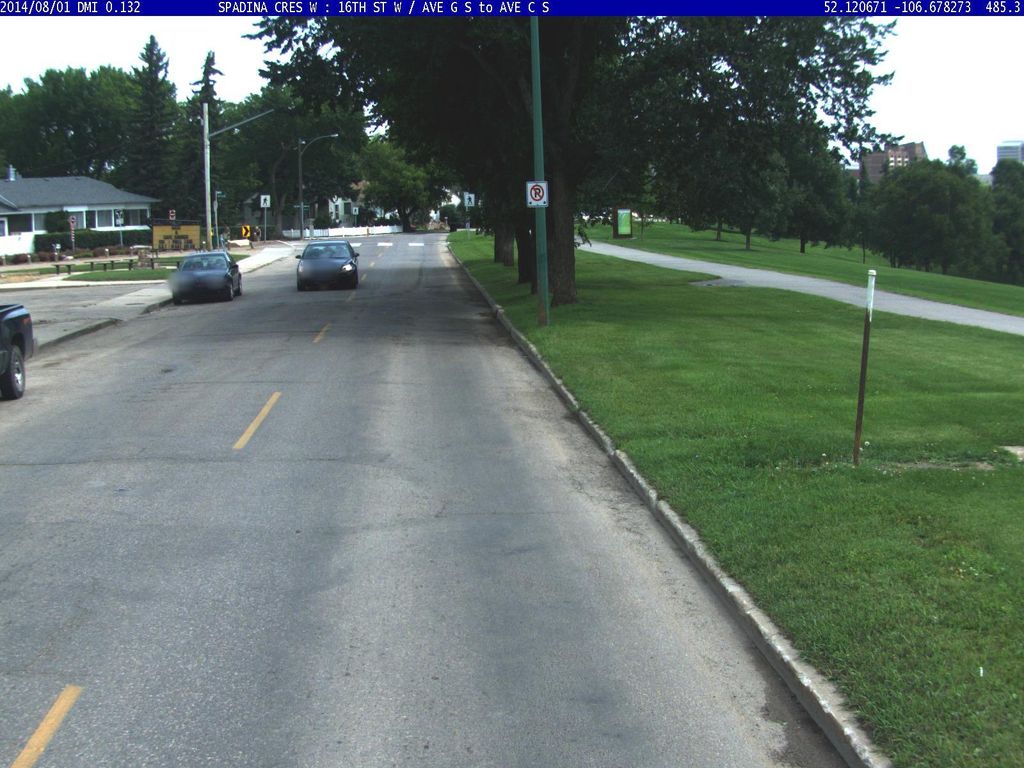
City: saskatoon